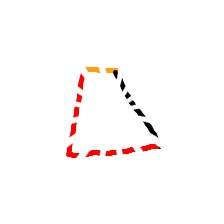
Shape: trapezoid